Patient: sex F, age 55
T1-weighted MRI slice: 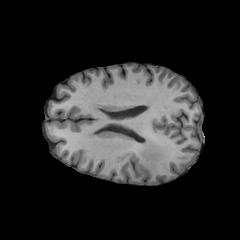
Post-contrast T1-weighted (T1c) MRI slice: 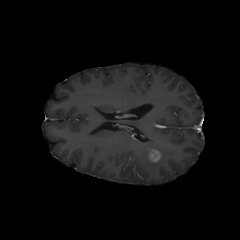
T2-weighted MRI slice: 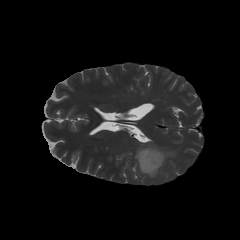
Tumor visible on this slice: yes
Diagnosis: Glioblastoma, IDH-wildtype
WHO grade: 4